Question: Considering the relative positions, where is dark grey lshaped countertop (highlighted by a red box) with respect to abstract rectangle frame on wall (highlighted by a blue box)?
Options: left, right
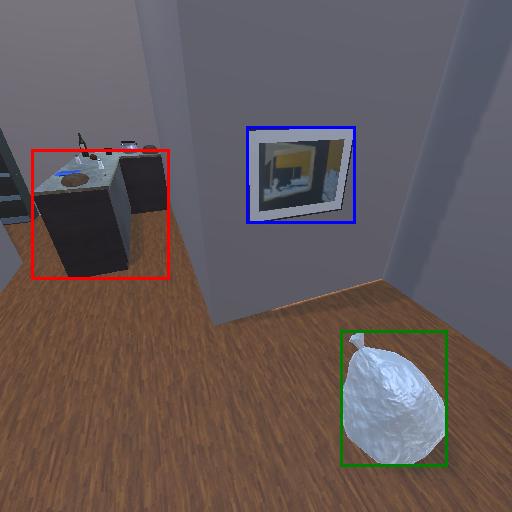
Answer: left